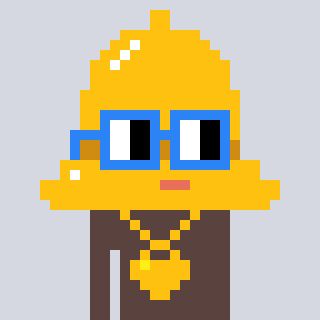
a pixel art character with square blue glasses, a bell-shaped head and a darkbrown-colored body on a cool background